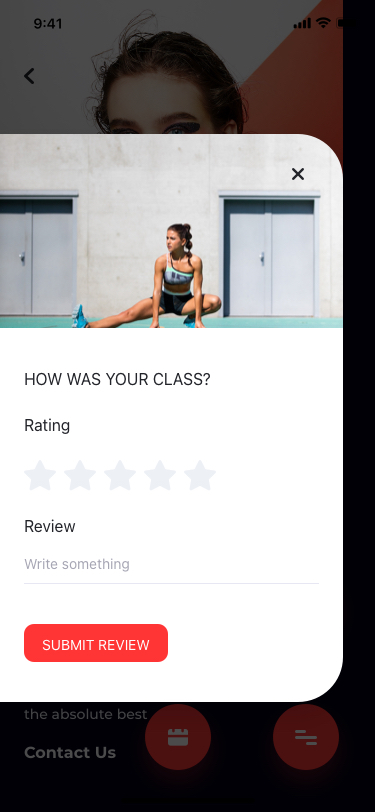
Text in this UI design:
SUBMIT REVIEW
HOW WAS YOUR CLASS?
Rating
Review
Write something